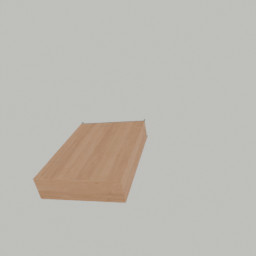
Label: furniture